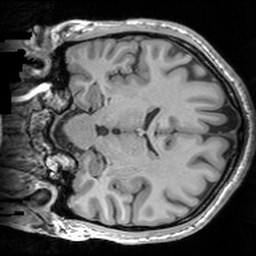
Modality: T1w
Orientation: coronal
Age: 35
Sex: male